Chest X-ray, AP view. Patient: 44 years old, sex M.
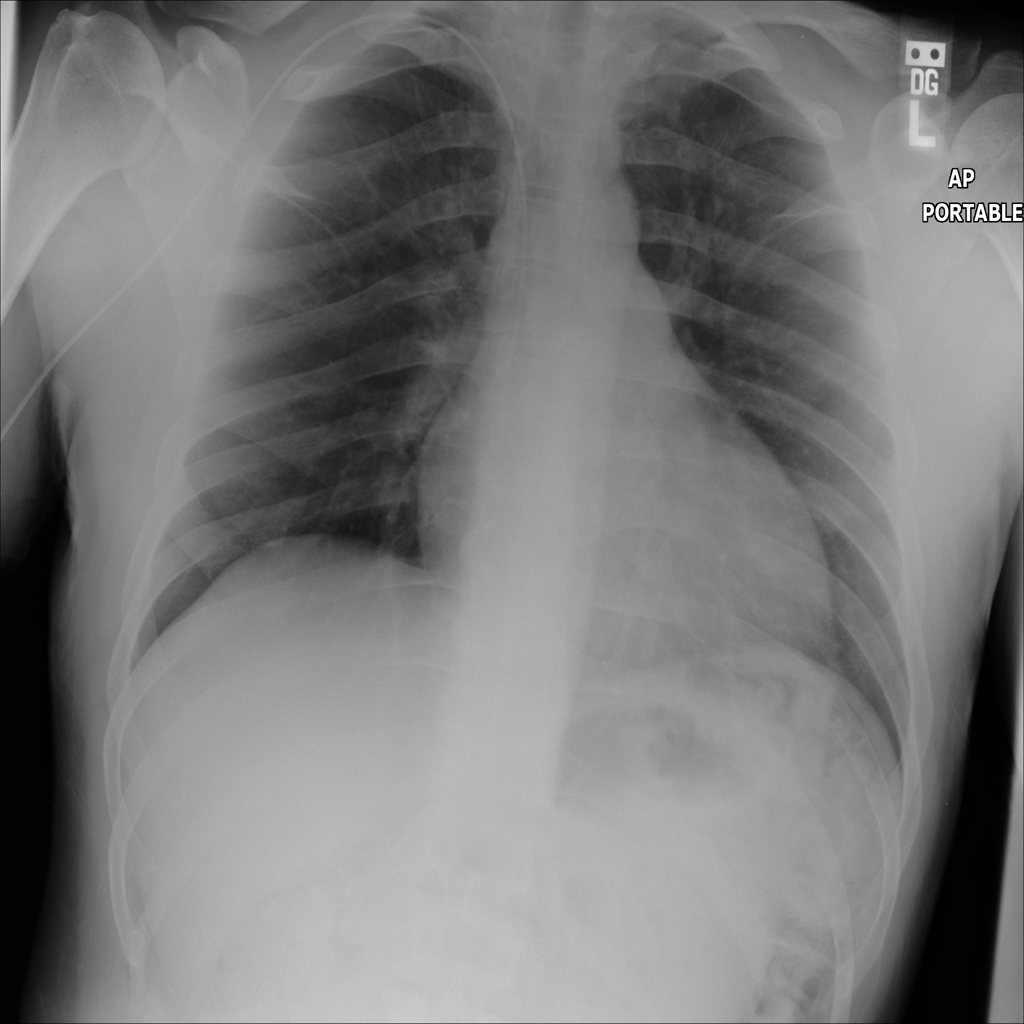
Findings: No Finding